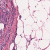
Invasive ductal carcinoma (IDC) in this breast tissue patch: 1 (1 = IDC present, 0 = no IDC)